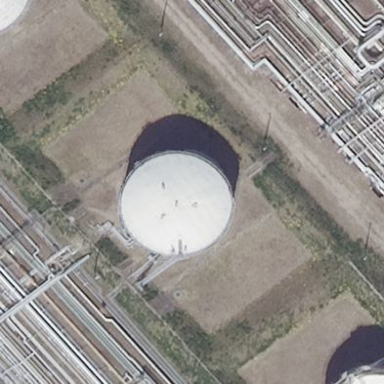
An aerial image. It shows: Storage tank created as man-made structure.